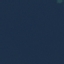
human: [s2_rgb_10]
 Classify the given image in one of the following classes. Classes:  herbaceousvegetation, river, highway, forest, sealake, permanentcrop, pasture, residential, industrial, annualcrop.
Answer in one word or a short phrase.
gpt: SeaLake